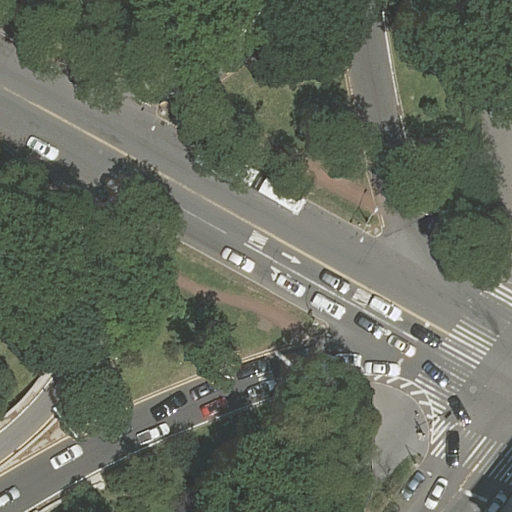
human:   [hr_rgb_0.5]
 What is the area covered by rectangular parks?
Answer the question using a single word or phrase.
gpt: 434m2

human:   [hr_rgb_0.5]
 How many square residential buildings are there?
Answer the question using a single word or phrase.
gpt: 0

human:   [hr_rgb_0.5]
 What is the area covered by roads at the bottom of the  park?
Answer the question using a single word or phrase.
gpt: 0m2

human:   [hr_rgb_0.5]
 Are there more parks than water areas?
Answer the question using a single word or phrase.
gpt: yes

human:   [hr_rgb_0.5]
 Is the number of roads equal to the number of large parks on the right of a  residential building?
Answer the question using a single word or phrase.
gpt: no

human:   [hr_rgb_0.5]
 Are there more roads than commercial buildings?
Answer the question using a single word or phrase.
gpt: yes

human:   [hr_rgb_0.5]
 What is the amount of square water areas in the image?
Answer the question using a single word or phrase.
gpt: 0

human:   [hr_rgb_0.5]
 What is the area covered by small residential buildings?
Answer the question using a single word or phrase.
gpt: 0m2

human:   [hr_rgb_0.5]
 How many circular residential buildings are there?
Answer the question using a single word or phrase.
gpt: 0

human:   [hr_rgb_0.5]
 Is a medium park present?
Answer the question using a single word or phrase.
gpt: yes

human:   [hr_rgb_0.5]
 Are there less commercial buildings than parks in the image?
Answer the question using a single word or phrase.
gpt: yes

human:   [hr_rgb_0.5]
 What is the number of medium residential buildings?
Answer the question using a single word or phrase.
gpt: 0

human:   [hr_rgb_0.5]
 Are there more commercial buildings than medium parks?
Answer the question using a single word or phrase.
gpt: no

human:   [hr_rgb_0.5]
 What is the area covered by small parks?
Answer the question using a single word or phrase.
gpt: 0m2

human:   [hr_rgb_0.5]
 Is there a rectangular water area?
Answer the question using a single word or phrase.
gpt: no

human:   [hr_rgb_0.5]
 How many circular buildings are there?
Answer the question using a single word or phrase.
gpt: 0

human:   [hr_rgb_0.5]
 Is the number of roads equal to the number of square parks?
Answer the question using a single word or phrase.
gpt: no

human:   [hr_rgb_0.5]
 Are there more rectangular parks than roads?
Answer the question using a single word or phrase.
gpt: no

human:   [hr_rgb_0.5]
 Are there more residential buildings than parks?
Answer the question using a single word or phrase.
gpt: no

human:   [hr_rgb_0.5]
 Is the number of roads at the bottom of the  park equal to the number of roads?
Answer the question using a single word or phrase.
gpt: yes

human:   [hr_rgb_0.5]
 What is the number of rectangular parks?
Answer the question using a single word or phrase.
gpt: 1

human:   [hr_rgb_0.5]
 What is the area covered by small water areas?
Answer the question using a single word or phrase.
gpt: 0m2

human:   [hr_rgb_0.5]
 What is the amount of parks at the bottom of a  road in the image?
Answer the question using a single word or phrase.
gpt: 0

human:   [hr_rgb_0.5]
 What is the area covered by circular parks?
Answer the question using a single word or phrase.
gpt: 0m2

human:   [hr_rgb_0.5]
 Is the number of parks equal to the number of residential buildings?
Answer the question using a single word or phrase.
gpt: no

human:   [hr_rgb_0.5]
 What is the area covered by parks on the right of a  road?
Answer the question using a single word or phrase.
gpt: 434m2

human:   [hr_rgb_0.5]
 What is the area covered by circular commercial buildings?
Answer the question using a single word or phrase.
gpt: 0m2

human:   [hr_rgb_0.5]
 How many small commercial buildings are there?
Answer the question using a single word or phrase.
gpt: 0

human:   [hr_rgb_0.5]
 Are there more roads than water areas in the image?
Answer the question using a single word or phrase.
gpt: yes

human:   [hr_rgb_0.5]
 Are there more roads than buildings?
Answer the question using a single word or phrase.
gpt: yes

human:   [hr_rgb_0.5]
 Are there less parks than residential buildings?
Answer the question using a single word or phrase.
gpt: no

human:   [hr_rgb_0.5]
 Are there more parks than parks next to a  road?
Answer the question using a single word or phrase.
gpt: no

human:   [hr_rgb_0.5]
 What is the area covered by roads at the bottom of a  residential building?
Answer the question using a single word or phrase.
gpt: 0m2

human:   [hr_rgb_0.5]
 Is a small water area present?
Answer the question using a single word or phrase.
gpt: no

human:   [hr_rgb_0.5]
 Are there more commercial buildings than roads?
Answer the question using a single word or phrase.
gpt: no

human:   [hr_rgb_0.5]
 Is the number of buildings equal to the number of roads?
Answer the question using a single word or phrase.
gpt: no